Question: Friends..
How can we remove the white tile part(map loading area)..

While zoom in and zoom out white tile part is appearing on the map(map loading area).
How can we fill that area with the history image of that area?
And is there any better method to fast load maps than GeoWebCache.
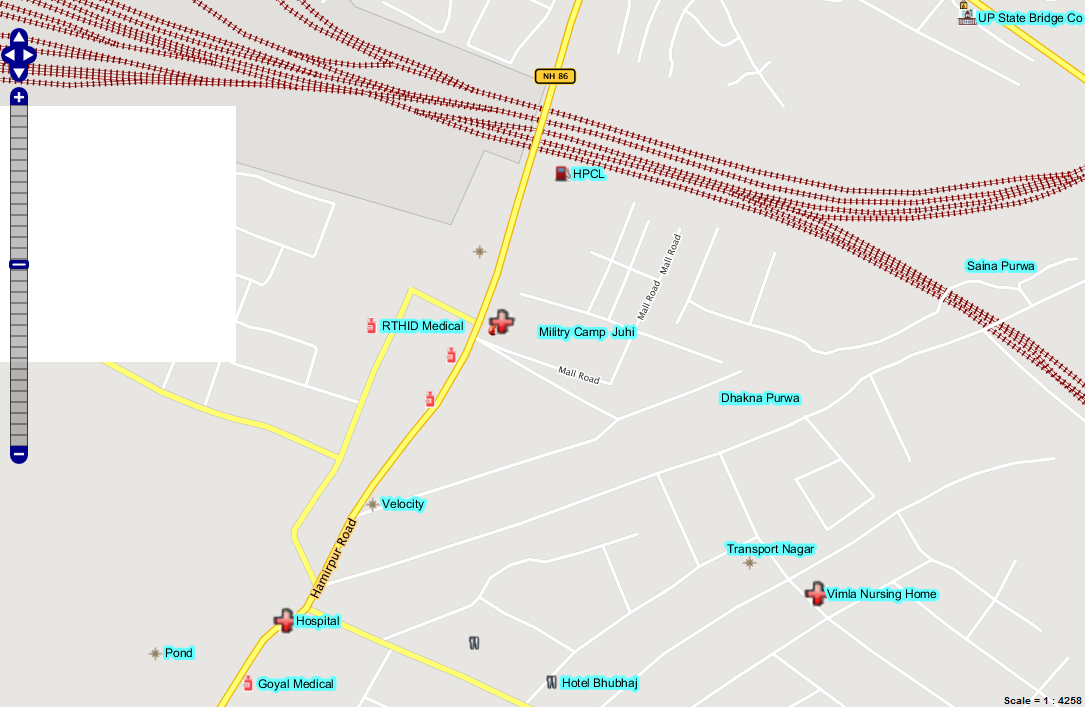
Answer: Use transitionEffect configuration option for the layer
<URL>